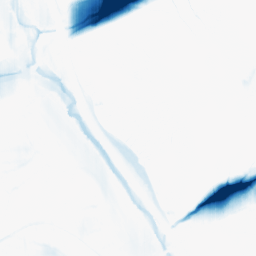
Category: morphological
Decomposition family: morphological_ellipse
Decomposition parameters: operation: closing
width: 50
height: 5
Upsampling method: quadratic
Upsampling parameters: scale: 8
Upsampling scale: 8